Aerial crown-view tile of a tropical tree (Barro Colorado Island, Panama), acquired 20240611:
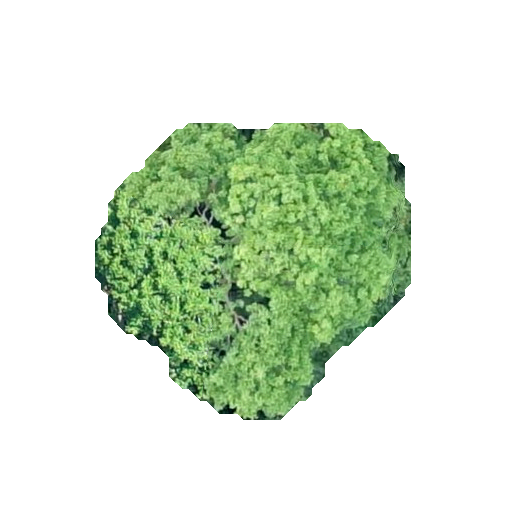
Species: Astronium graveolens
GBIF accepted scientific name: Astronium graveolens
Crown area: 109.018 m²